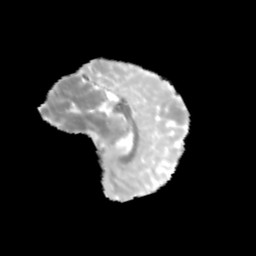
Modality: MD
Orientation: sagittal
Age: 12
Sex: female
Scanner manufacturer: siemens
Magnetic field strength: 3 T
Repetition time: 3.8 s
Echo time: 0.07 s